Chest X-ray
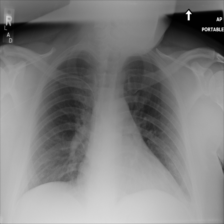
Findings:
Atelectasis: negative
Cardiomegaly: negative
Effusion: negative
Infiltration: negative
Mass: negative
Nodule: negative
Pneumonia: negative
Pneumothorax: negative
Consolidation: negative
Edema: negative
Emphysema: negative
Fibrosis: negative
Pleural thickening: negative
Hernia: negative